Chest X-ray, PA view. Patient: 22 years old, sex F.
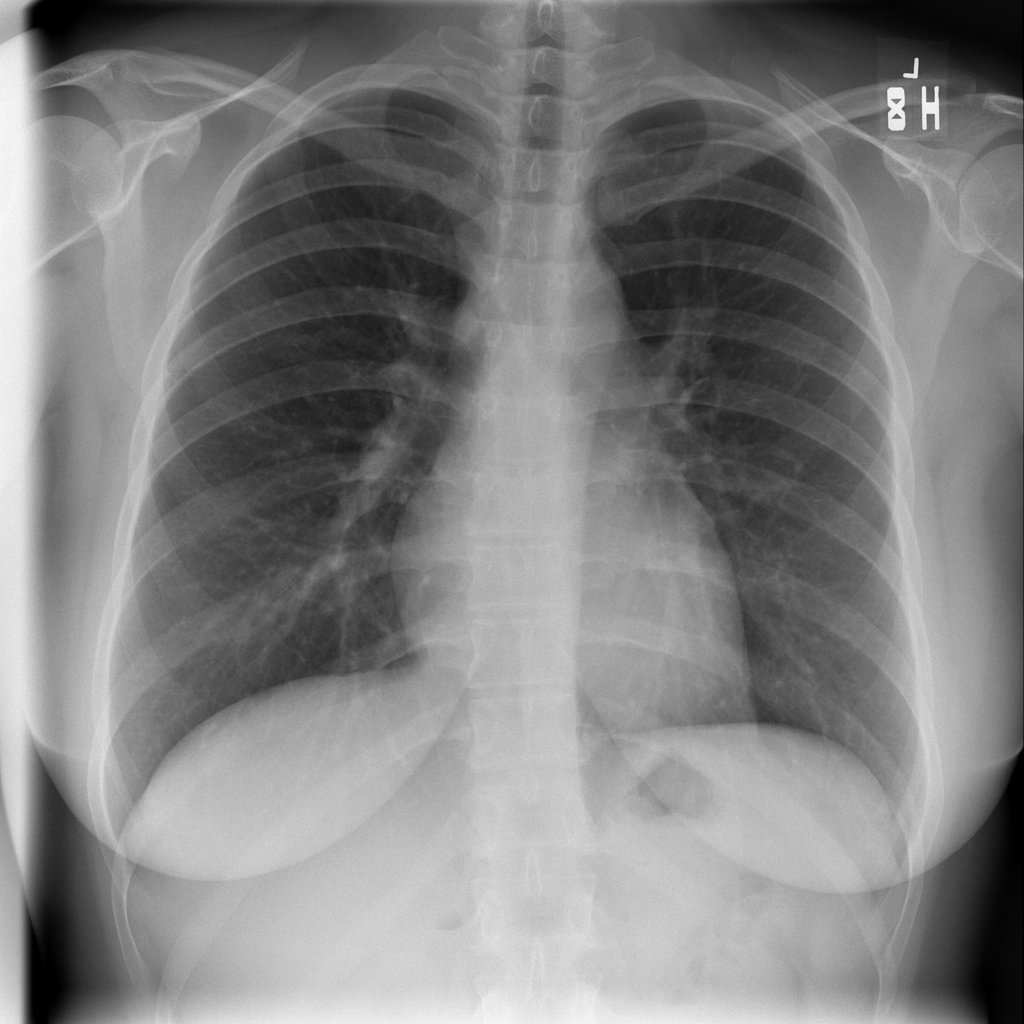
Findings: No Finding